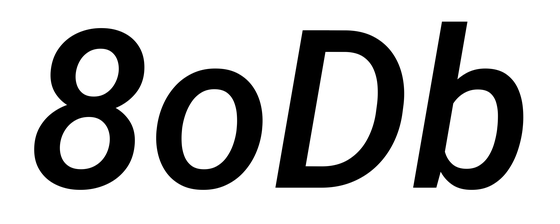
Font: Roboto-Italic_Medium_Italic